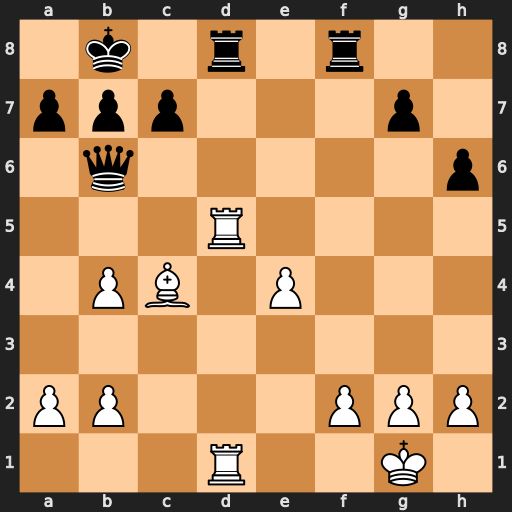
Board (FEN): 1k1r1r2/ppp3p1/1q5p/3R4/1PB1P3/8/PP3PPP/3R2K1
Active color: w
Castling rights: -
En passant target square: -
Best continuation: Rxd8+ Rxd8 Rxd8#